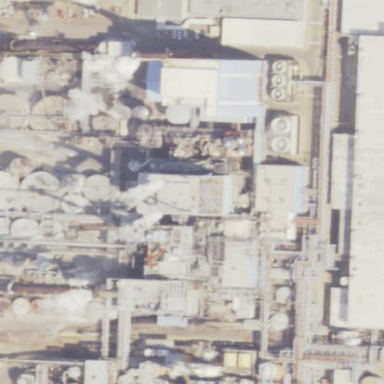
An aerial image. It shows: Industrial area with power plant.